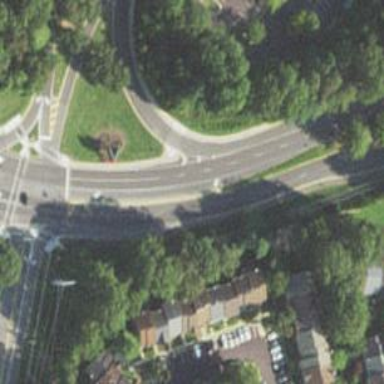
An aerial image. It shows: Shared footway and cycleway.